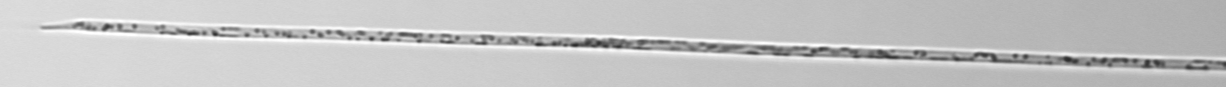
Label: Rhizosolenia